Question: I know that using the 'map' tag, I would have to use the polygon shape. However, how would I specify the coordinates so that it selects an ellipse?
Here's the image I'm working with:

Thanks!
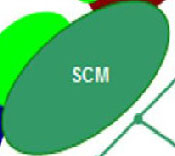
Answer: There is no ellipse available in map tag. What you can use is use two circles (for the ends) and a poly at the center. All of these three image maps should point to the same link.
For using poly, you can refer to this stack over flow question
<URL>
For circles, you can use this <URL>